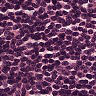
Metastatic tissue present: no